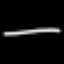
Label: line